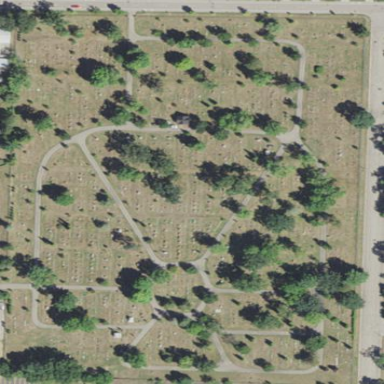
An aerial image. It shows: Cemetery.